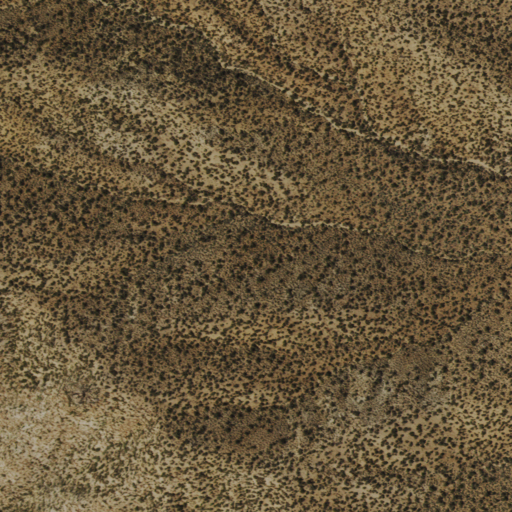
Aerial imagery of mountains in Nevada named Cucomungo Mountains containing shrub and evergreen forest